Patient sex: M
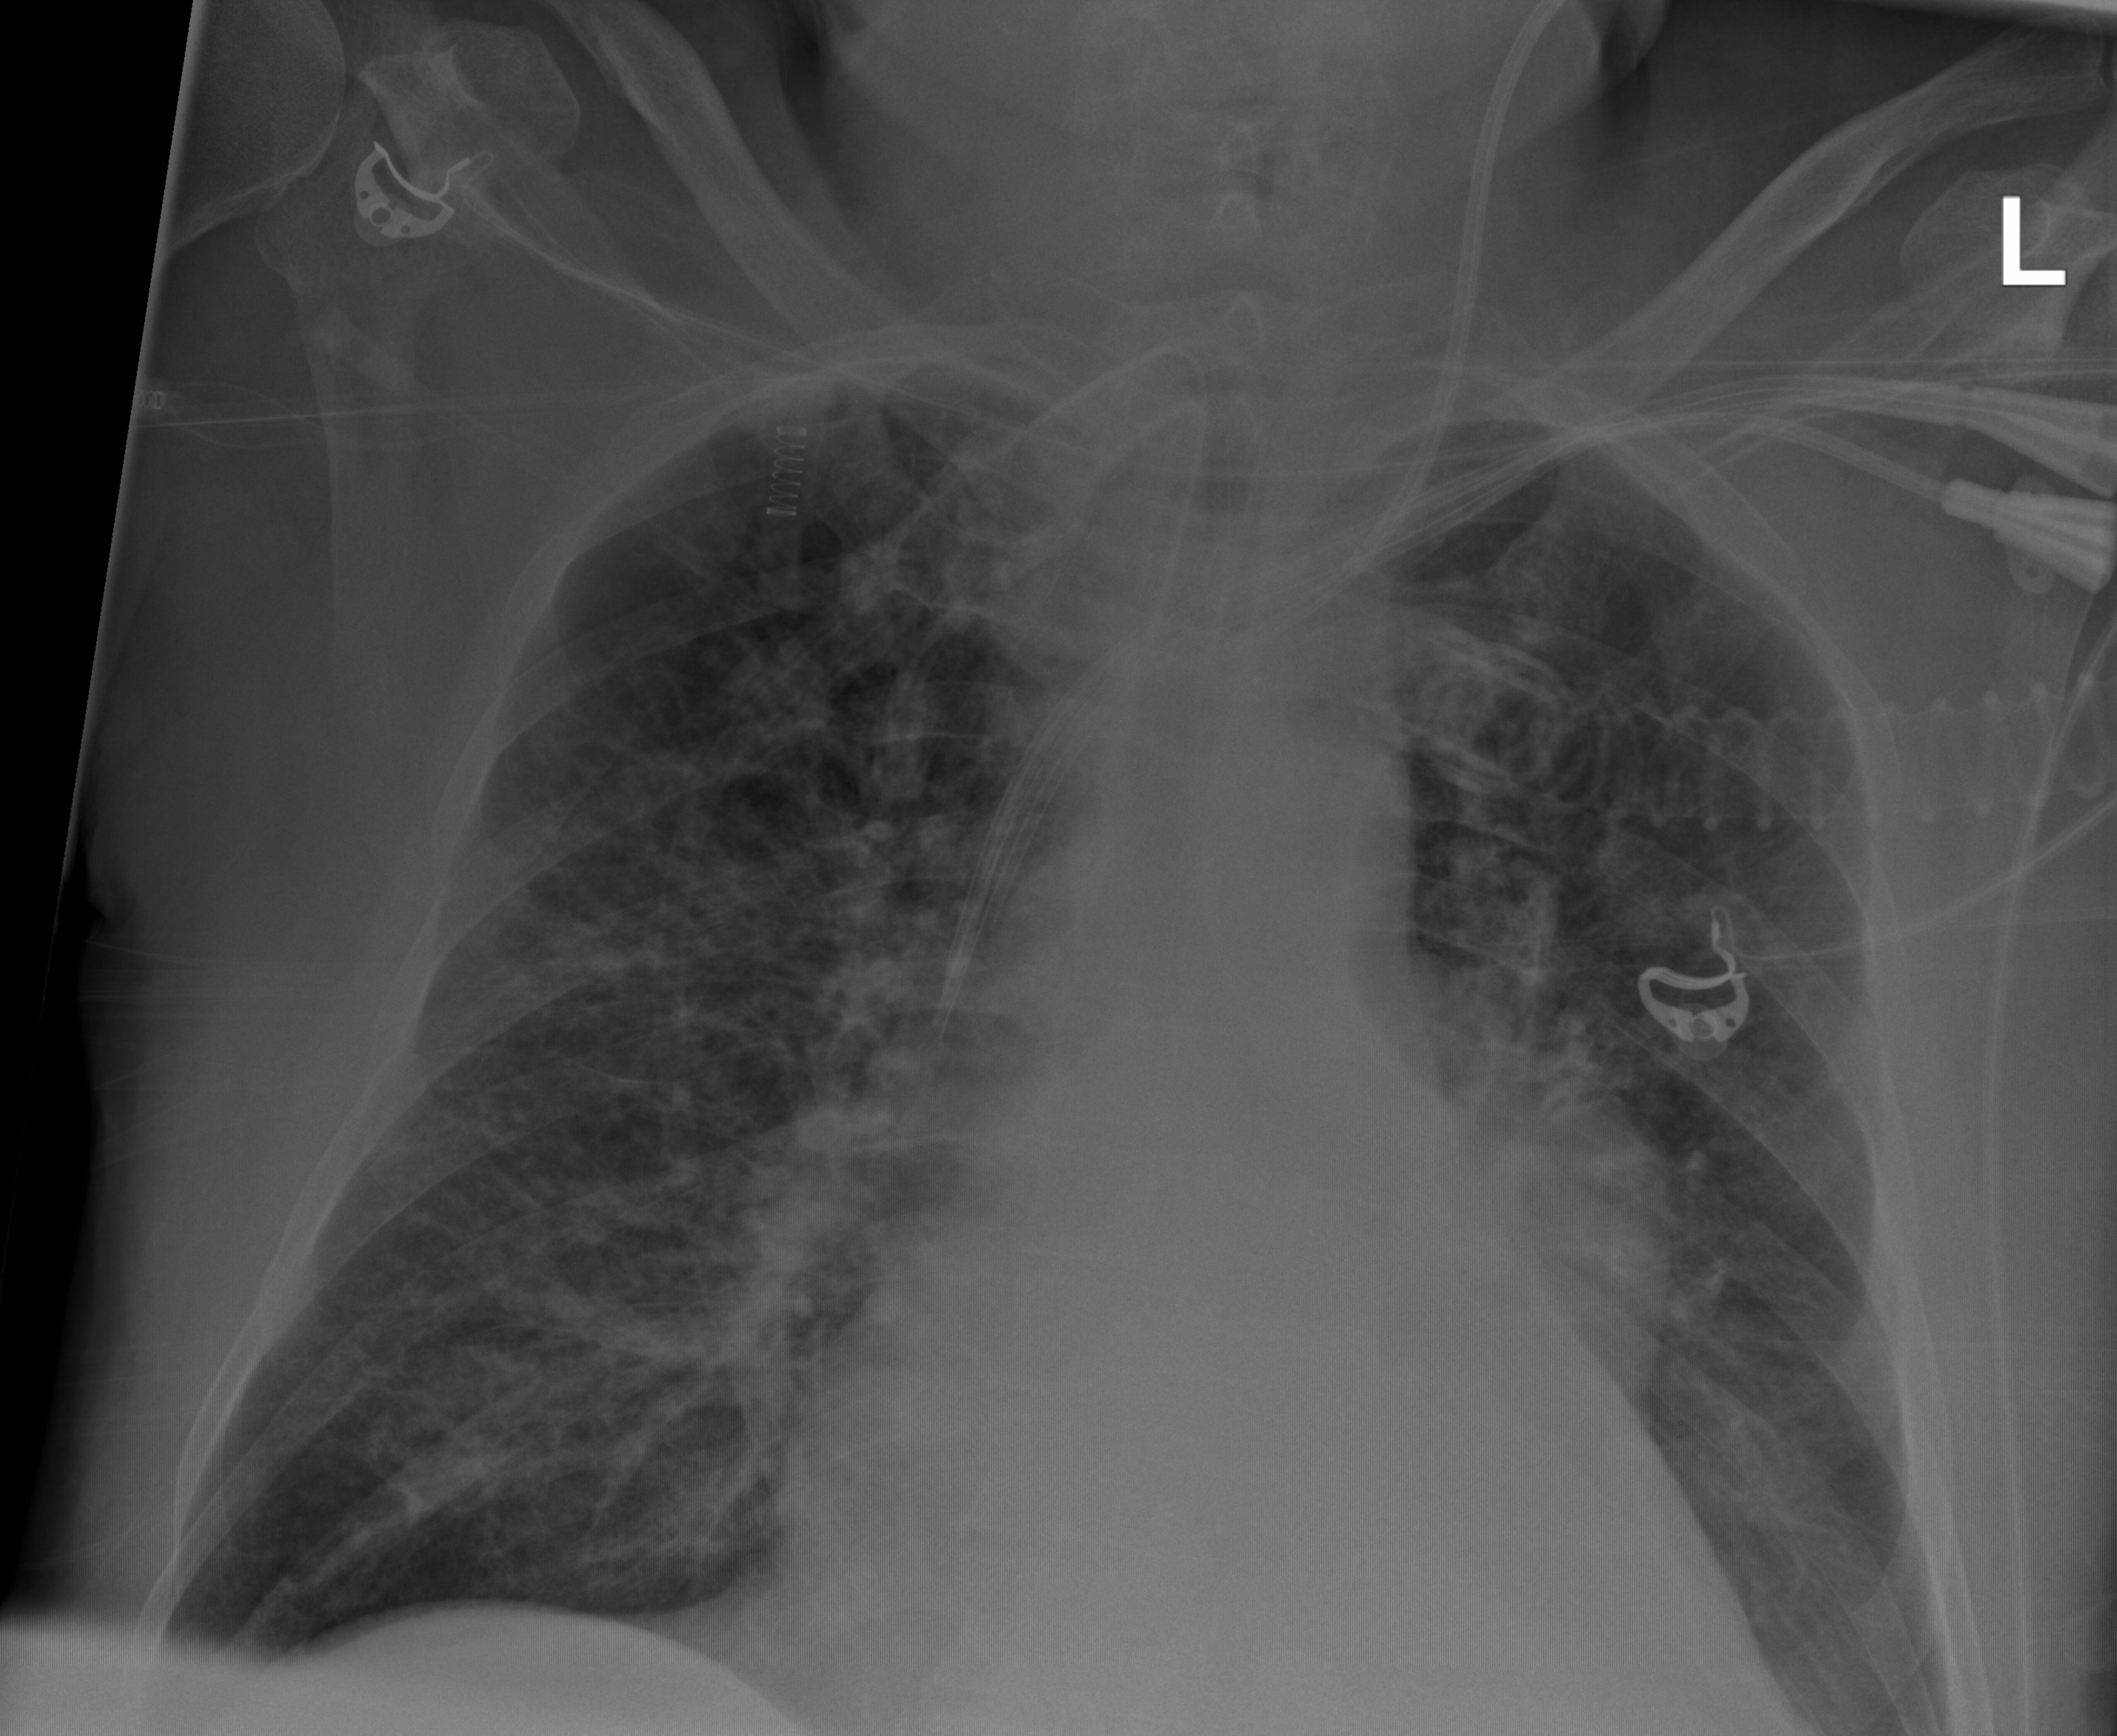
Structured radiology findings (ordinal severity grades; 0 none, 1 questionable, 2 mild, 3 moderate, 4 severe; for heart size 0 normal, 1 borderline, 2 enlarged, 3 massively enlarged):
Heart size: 2
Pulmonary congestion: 2
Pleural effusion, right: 0
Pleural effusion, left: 0
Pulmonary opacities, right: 3
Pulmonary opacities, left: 2
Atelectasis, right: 2
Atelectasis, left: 2